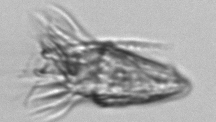
Label: Tontonia_appendiculariformis